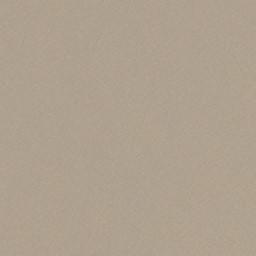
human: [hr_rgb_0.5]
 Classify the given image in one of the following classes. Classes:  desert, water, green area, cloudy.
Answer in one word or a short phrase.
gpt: desert